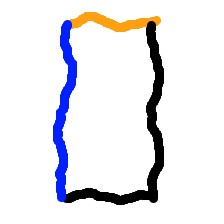
Shape: rectangle